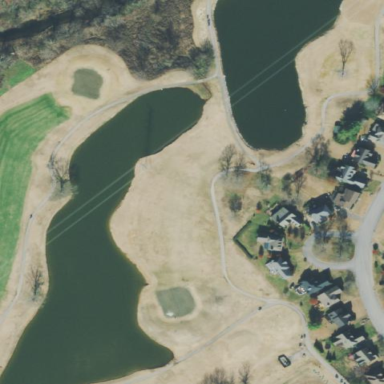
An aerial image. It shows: Grassy area designated as golf fairway.